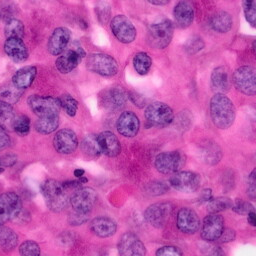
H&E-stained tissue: Pancreatic